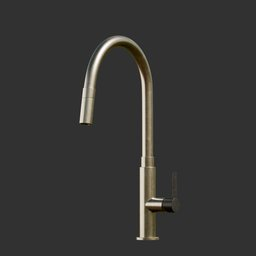
Label: appliances